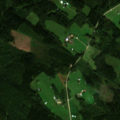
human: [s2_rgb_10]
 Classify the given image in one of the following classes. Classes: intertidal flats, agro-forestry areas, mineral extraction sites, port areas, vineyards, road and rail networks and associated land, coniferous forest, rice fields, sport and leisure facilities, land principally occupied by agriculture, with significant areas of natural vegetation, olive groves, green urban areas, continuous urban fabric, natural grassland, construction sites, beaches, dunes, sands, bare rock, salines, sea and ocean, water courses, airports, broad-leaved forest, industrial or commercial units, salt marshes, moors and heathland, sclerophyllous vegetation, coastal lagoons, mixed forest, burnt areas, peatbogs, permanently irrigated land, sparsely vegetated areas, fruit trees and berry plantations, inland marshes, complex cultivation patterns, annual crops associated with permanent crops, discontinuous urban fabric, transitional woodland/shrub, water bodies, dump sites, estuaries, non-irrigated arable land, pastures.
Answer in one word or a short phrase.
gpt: land principally occupied by agriculture, with significant areas of natural vegetation, coniferous forest, mixed forest